Field crop: maize
Growth stage: 2
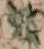
Species: atriplex